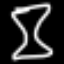
Label: hourglass